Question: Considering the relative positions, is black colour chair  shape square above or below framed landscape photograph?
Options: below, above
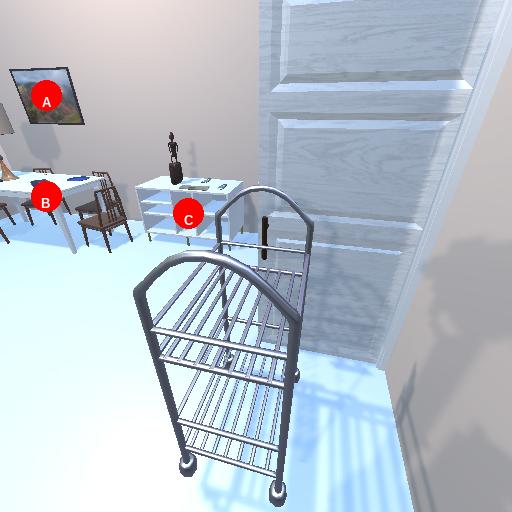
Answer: below